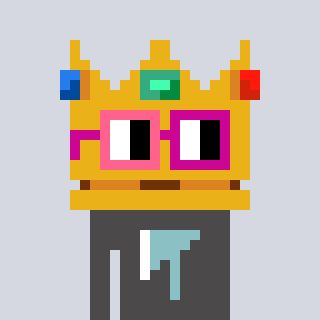
a pixel art character with square pink and red glasses, a crown-shaped head and a grayscale-colored body on a cool background